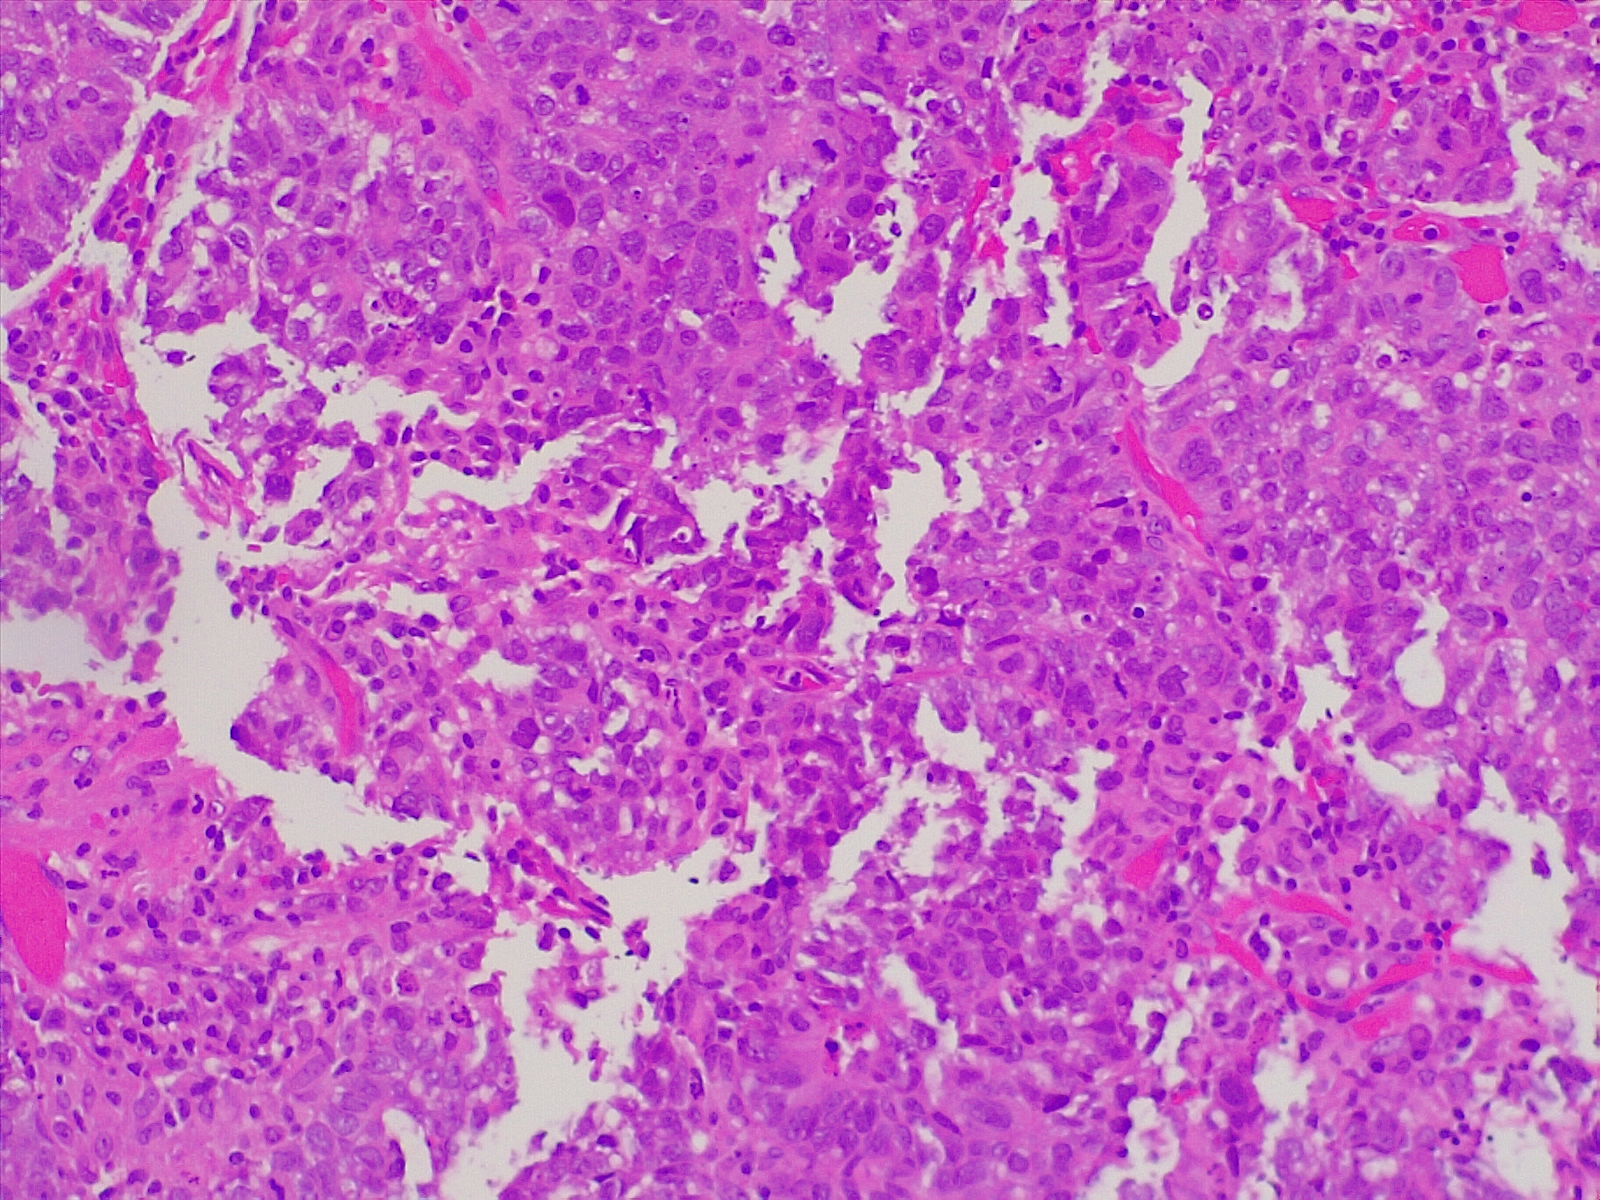
Label: lung squamous cell carcinoma, moderately differentiated